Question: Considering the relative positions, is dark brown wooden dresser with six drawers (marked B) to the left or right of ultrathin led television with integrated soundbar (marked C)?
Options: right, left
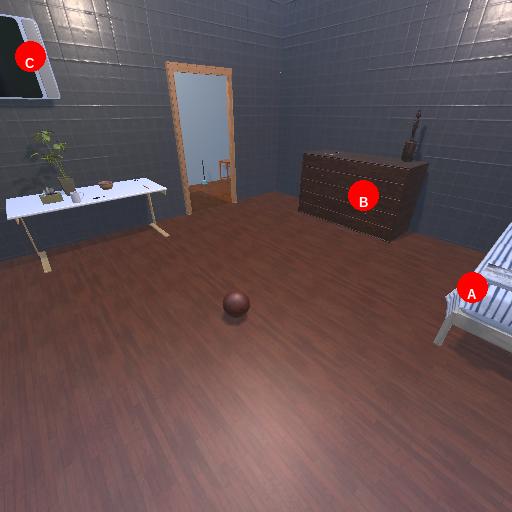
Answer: right